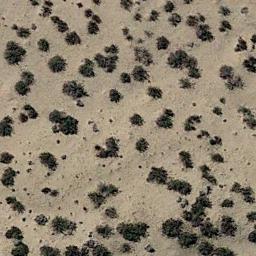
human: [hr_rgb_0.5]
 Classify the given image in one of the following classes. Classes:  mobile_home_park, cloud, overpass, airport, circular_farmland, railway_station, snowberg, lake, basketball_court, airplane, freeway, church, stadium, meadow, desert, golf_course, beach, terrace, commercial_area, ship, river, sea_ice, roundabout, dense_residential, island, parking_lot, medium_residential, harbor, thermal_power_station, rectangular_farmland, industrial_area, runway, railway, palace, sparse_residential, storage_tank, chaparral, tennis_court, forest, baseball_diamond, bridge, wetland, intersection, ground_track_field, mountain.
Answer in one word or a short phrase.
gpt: chaparral